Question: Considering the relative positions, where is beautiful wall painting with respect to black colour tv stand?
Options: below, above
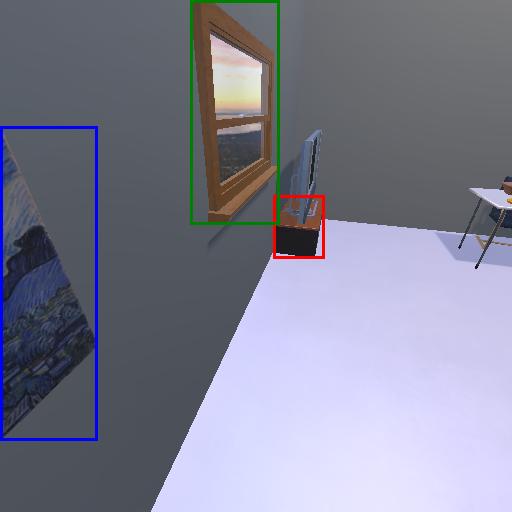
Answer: below